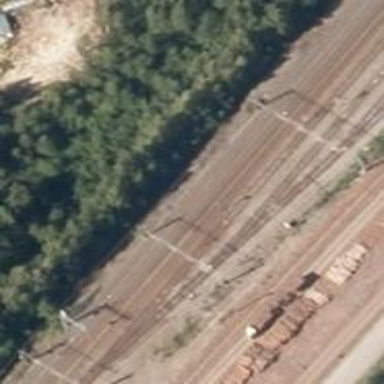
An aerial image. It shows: Rail siding with electrified contact lines for trains.